Question: I have a table 'ticketdetails' which contains a column with data that I want to copy to another table's column:
'''
SELECT TicketID, MIN( StartTime ) StartTime
FROM ticketdetails
GROUP BY TicketID #might be unnecessary?
ORDER BY TicketID
'''
The output looks like this:

I want the result of this query, "StartTime", to be supplied in my other table column, 'tickets.TimeScheduled', where the 'TicketID' matches for both tables.
Right now I'm trying:
'''
UPDATE tickets SET TimeScheduled = (
SELECT MIN( StartTime ) StartTime
FROM ticketdetails
GROUP BY TicketID
ORDER BY TicketID)
WHERE tickets.TicketID = ticketdetails.TicketID
'''
I get this error:
'''
#1054 - Unknown column 'ticketdetails.TicketID' in 'where clause'
'''
I know that this column exists in my database. For some reason the query doesn't recognize the column. I think I need a 'JOIN' or something, but I'm not the best with intermediate-advanced MySQL queries. Help is much appreciated.
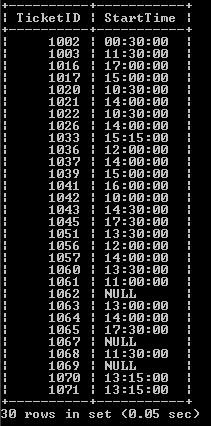
Answer: Use a join:
'''
UPDATE tickets AS t
JOIN (SELECT TicketID, MIN( StartTime ) StartTime
FROM ticketdetails
GROUP BY TicketID) AS d ON t.TicketID = d.TicketID
SET t.TimeScheduled = d.StartTime
'''
The reason you're getting an 'Unknown column' error is because the 'ticketdetails' table only exists in the subquery, not in the main query.
If you want to set 'timeScheduled' to 'NULL' if there's no matching ticket in 'ticketdetails', change 'JOIN' to 'LEFT JOIN'.
BTW, there's no need for 'ORDER BY' in the subquery.